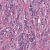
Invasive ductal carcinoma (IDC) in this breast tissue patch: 1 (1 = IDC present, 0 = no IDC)